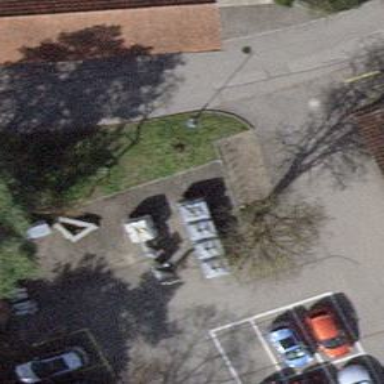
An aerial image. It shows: Recycling container at amenity designated for recycling.